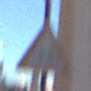
Verkehrszeichen: RadverkehrRechts
Umgebung: Outdoor, Urban
Tageszeit: SunriseSunset
Wetter: Clear
Licht: Natural
Jahreszeit: NotSpecified
Kontrast: MediumContrast